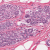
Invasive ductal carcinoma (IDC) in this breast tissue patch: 0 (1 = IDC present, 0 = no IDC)